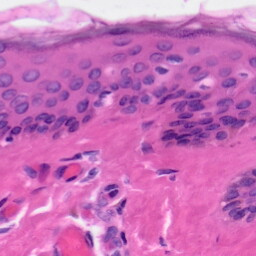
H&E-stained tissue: Skin